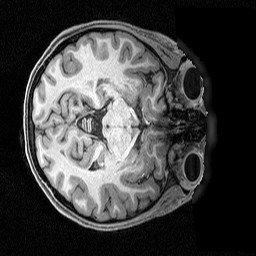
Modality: T1w
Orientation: axial
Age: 24
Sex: female
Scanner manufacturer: siemens
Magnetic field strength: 3 T
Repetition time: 2.5 s
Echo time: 0.0029 s